Interaction volume radius: 10 \u00c5
Interaction volume height: 15 \u00c5
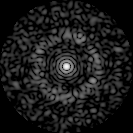
Disorder parameter: 0.842